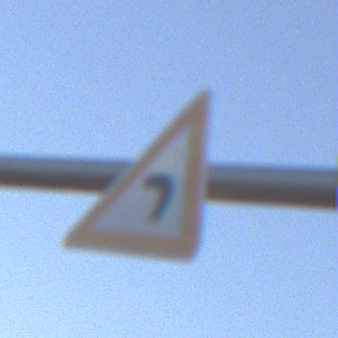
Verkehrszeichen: KurveLinks
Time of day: SunriseSunset
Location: Outdoor (Nature)
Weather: Clear
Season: NotSpecified
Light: Natural